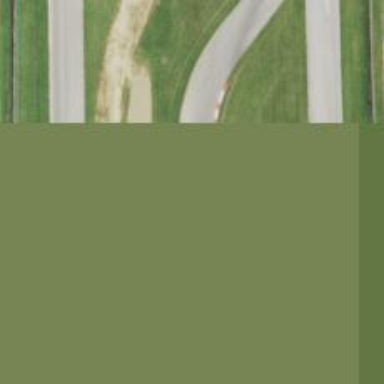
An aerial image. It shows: Motor sport raceway with asphalt surface.